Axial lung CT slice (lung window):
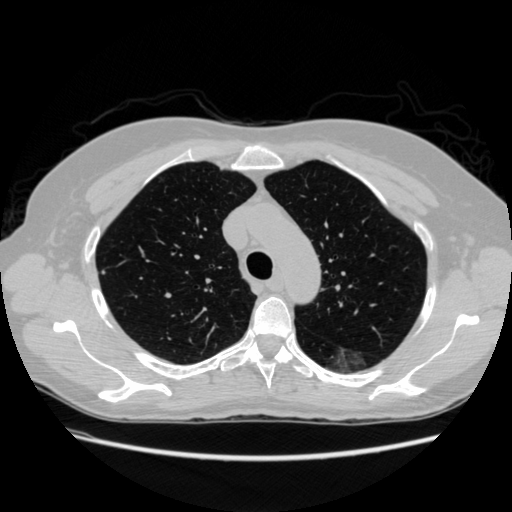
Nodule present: yes
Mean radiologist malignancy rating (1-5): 4.5